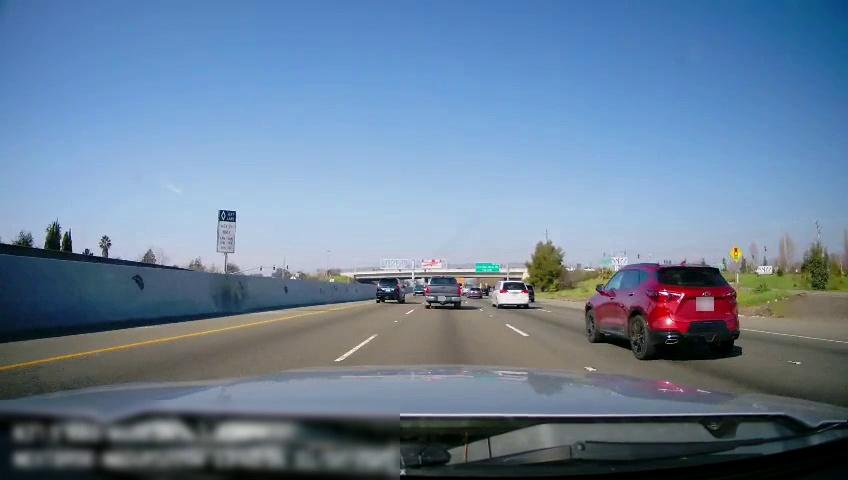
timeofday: Day
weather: Sunny
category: Drivable Space
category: Vehicles | Truck
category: Vehicles | SUV
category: Vehicles | Truck
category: Vehicles | SUV
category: Vehicles | SUV
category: Vehicles | SUV
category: Vehicles | Car
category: Lanes | Alternate Lane
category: Lanes | Current Lane
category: Lanes | Alternate Lane
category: Lanes | Alternate Lane
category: Lanes | Alternate Lane
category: Traffic | Signs
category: Traffic | Signs
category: Traffic | Signs
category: Traffic | Signs
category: Traffic | Signs
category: Traffic | Signs